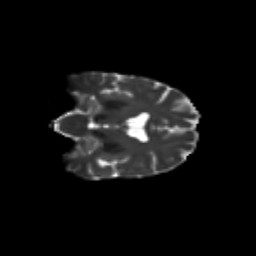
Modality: T2w
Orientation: coronal
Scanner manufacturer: siemens
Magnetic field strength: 3 T
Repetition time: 9.2 s
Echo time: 0.084 s